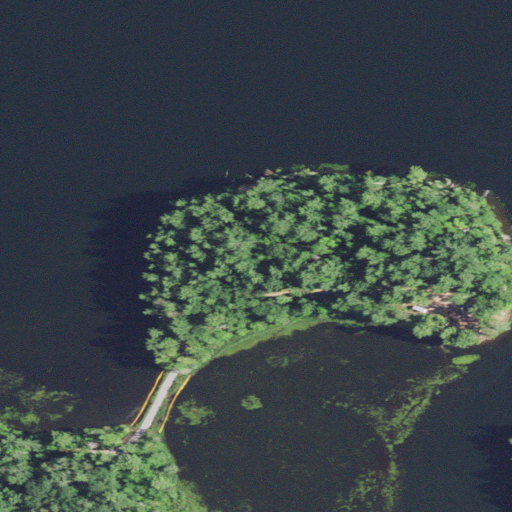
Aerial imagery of island in Wisconsin named Robbins Island containing open water, woody wetlands, herbaceous wetlands, grassland, mixed forest, open development, and evergreen forest